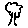
Label: tree